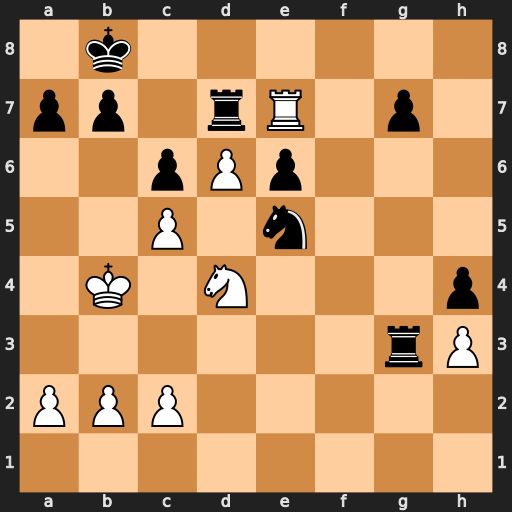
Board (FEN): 1k6/pp1rR1p1/2pPp3/2P1n3/1K1N3p/6rP/PPP5/8
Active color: w
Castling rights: -
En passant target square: -
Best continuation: Re8+ Rd8 Rxd8#